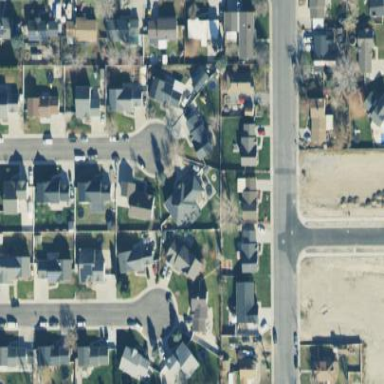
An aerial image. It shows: Sidewalk.